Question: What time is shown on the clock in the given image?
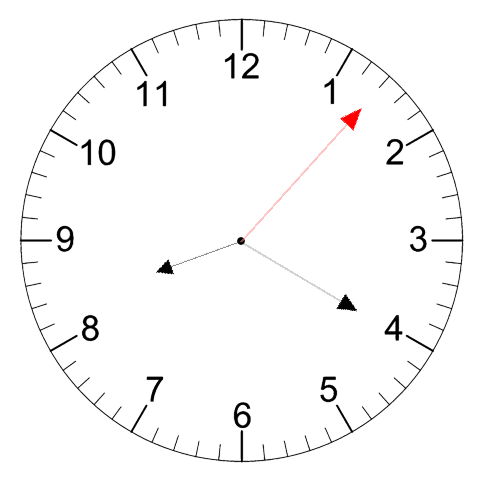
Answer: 08:20:07